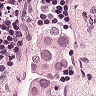
Metastatic tissue present: yes